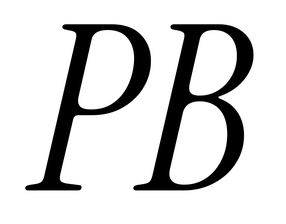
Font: InstrumentSerif-Italic